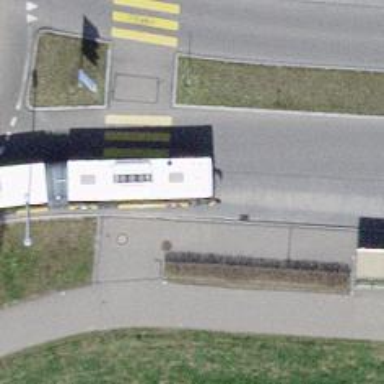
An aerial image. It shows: Uncontrolled zebra crossing on the road.